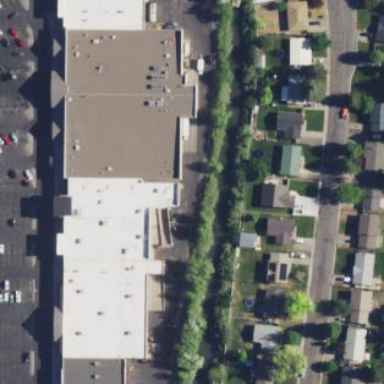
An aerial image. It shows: Supermarket located in building.